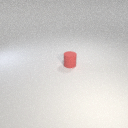
small red rubber cylinder